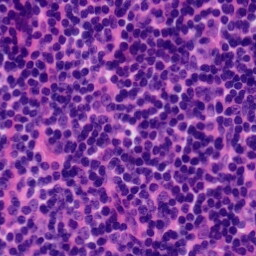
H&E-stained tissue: Tonsil